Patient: sex F, age 34
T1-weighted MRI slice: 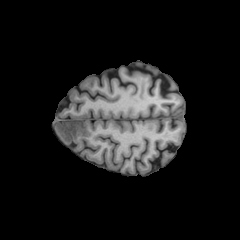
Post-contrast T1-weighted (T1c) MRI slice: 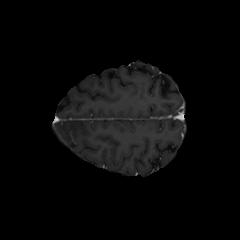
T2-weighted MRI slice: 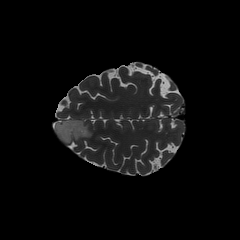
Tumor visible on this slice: yes
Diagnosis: Astrocytoma, IDH-mutant
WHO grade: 2